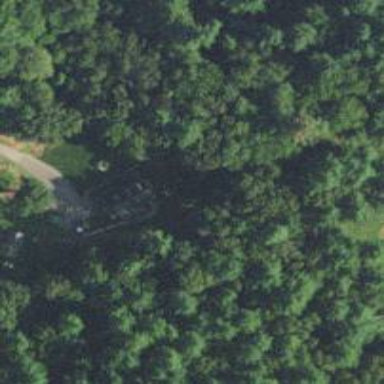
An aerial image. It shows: Mixed woodland area with various types of leaves.